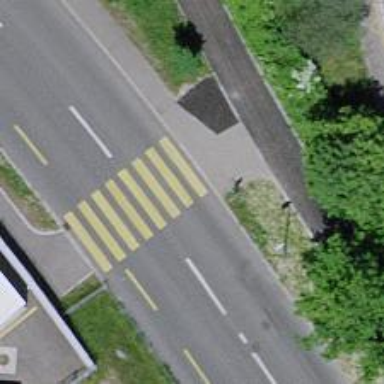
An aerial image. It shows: Crossing on the road.